Field crop: tomato
Growth stage: 1
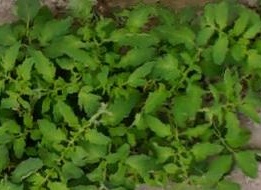
Species: tomato